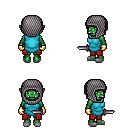
a pixel art fantasy rpg character, female body template, orc, green skin, teal tunic, red pants, raven pageboy hairstyle, chain hood, gold gloves, white slippers, dagger, four views (front, back, left, right), 2x2 character sprite sheet, small pixel art, hard edges, no anti-aliasing